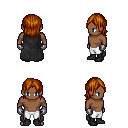
a pixel art fantasy rpg character, male body template, human, dark skin, black cape, white pants, brunette long bangs hairstyle, metal gloves, black shoes, four views (front, back, left, right), 2x2 character sprite sheet, small pixel art, hard edges, no anti-aliasing